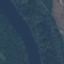
Land use / land cover class: River